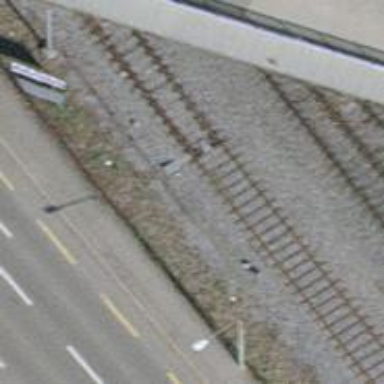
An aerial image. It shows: Railway track with electrified contact lines. This is siding track.